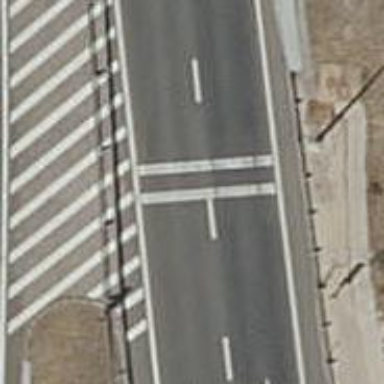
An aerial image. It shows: Rumble strip for traffic calming.